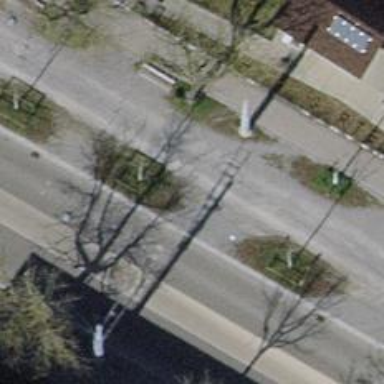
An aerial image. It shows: Avenue lined with trees.